The plot is a time-scale (wavelet) decomposition of a bearing vibration signal. What is the most likely bearing condition (normal, inner_race, outer_race, ball)?
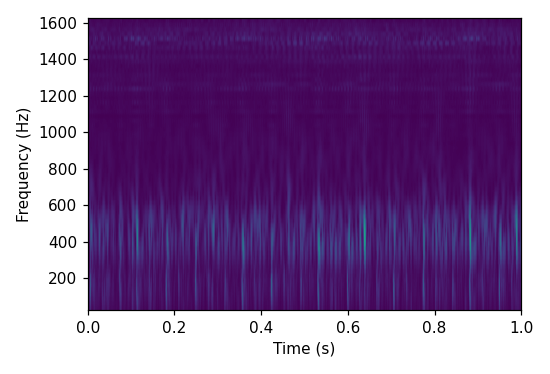
Answer: outer_race